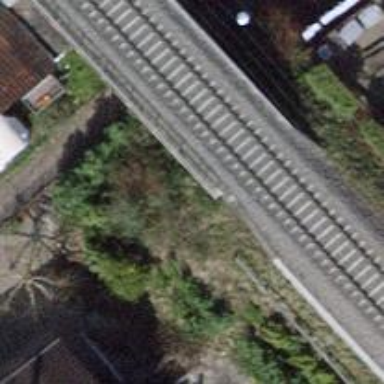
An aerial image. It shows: Railway line with electrified contact line. It runs along embankment with one track.